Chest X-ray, PA view. Patient: 63 years old, sex F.
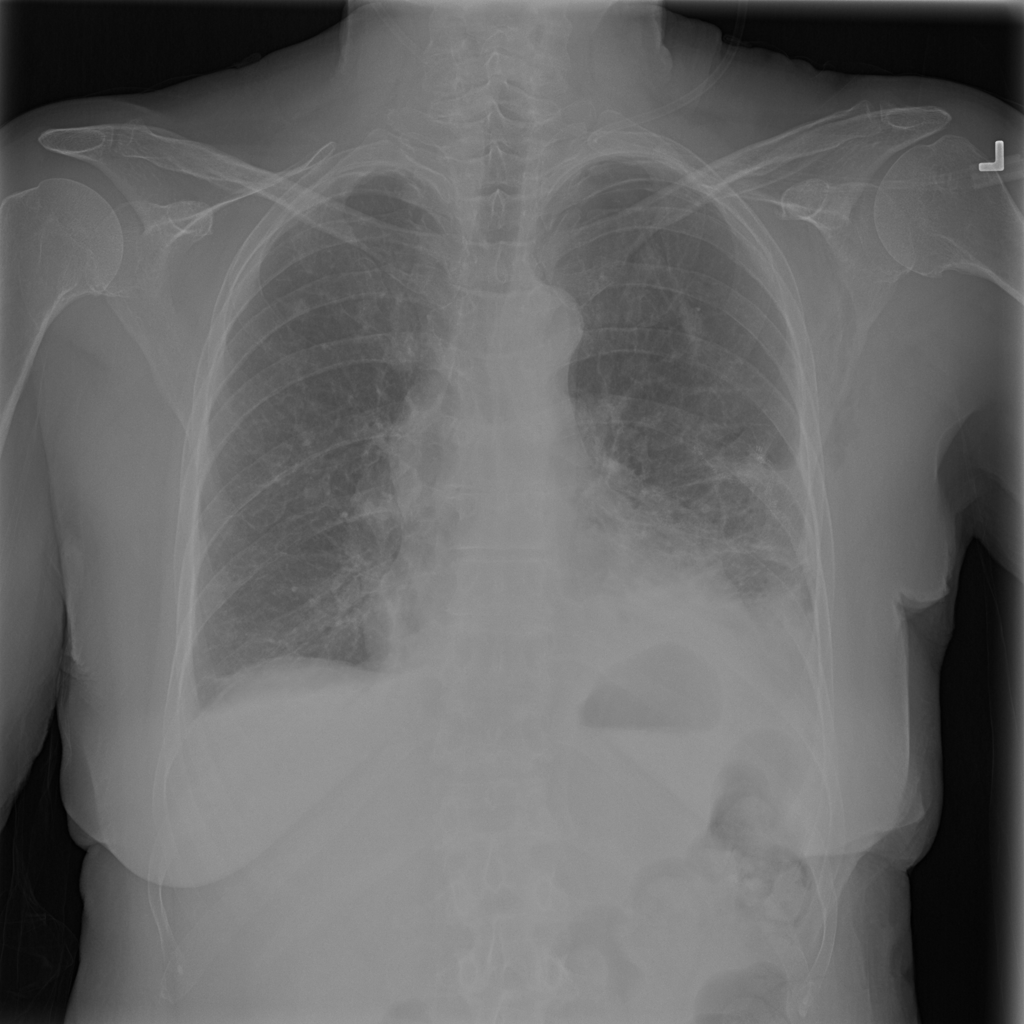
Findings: Pneumothorax